Chest X-ray:
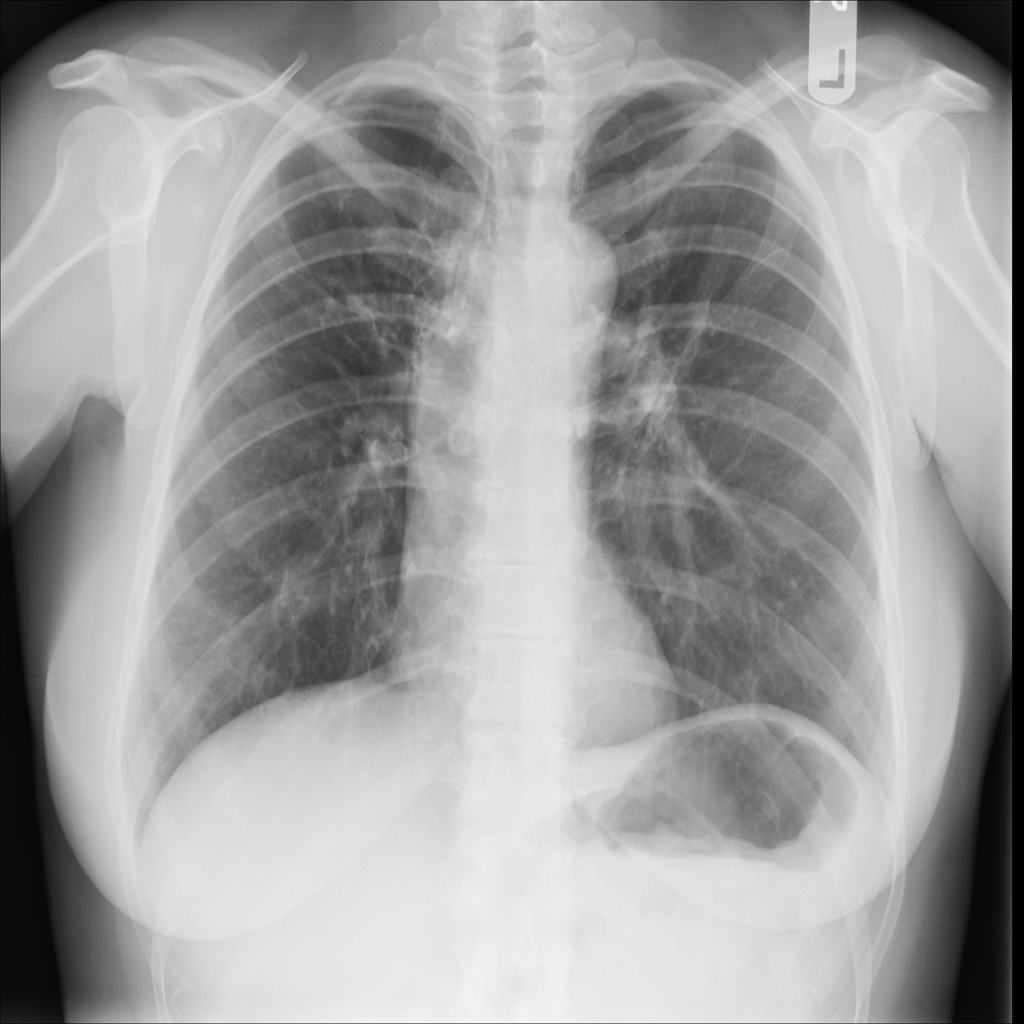
Findings: Fibrosis, Calcification
No abnormal finding: no